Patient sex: F
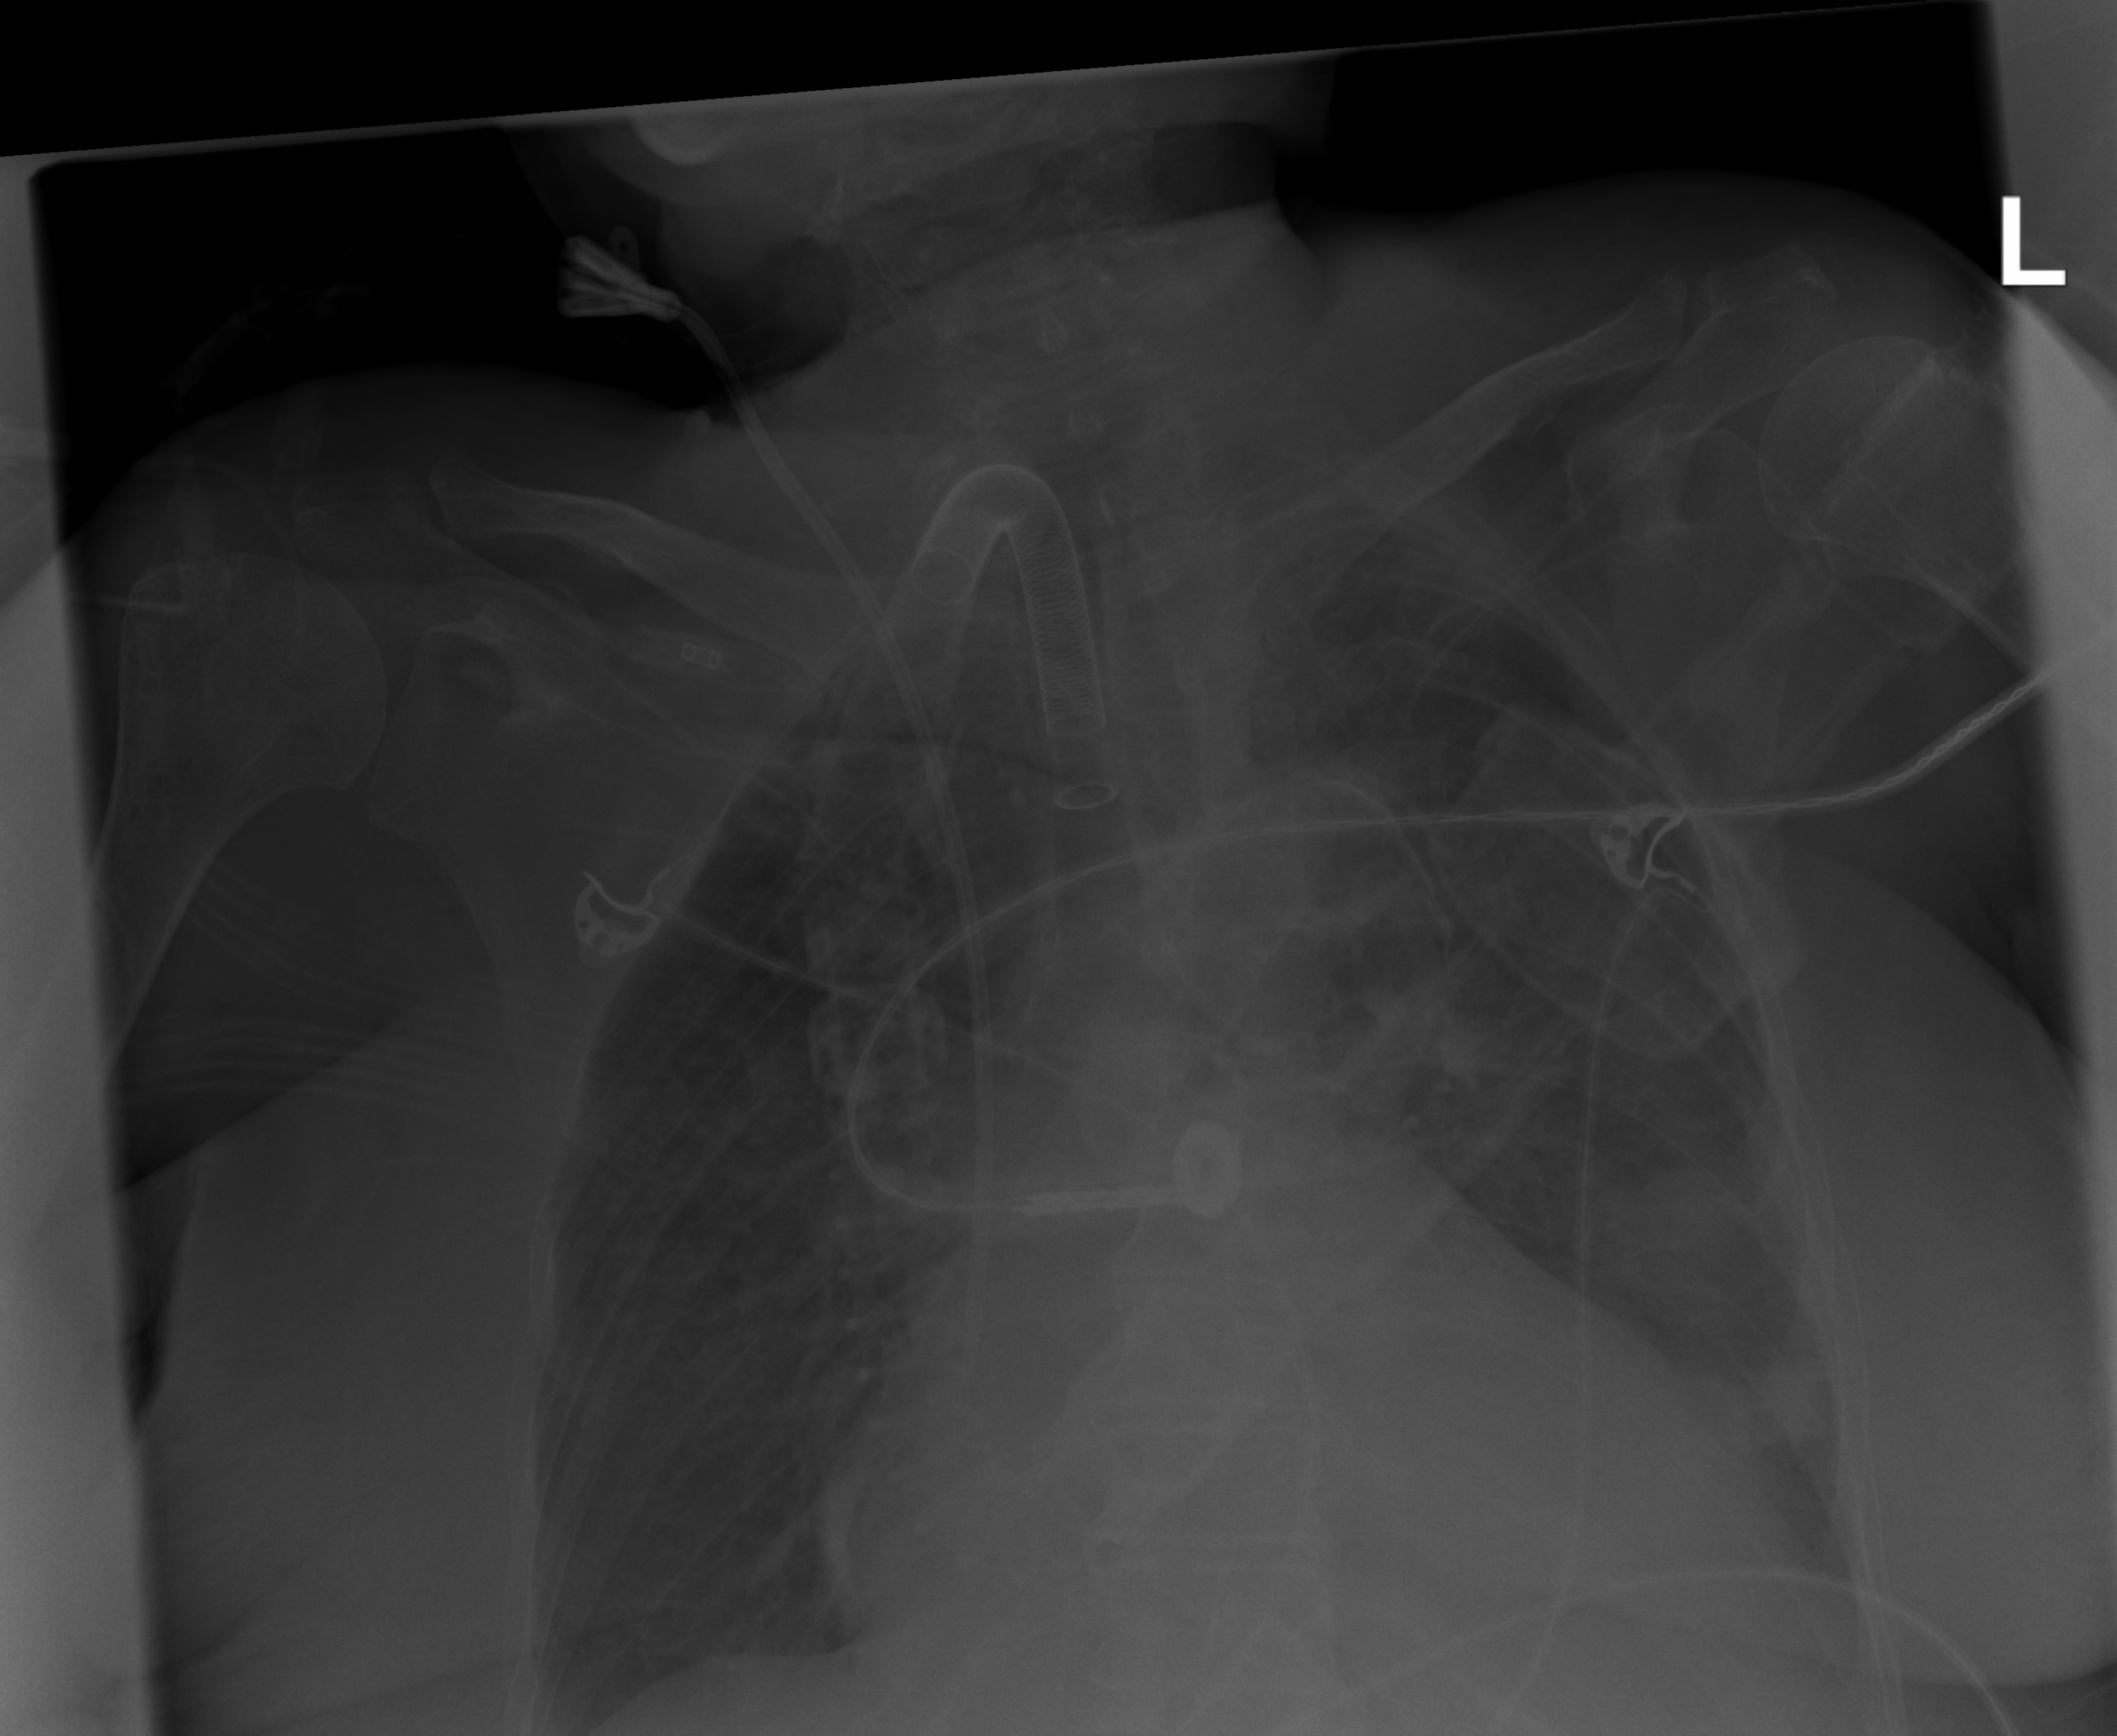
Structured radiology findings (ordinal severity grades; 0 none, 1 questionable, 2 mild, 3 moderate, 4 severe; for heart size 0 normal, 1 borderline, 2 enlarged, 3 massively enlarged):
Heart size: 3
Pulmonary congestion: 2
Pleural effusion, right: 1
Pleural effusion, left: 2
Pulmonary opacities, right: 0
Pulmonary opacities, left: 0
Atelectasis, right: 0
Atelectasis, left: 2